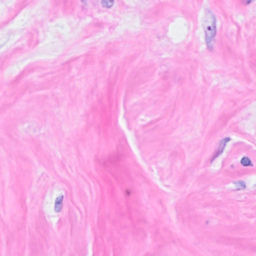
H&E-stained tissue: Breast